Question: Count the number of objects in the diagram.
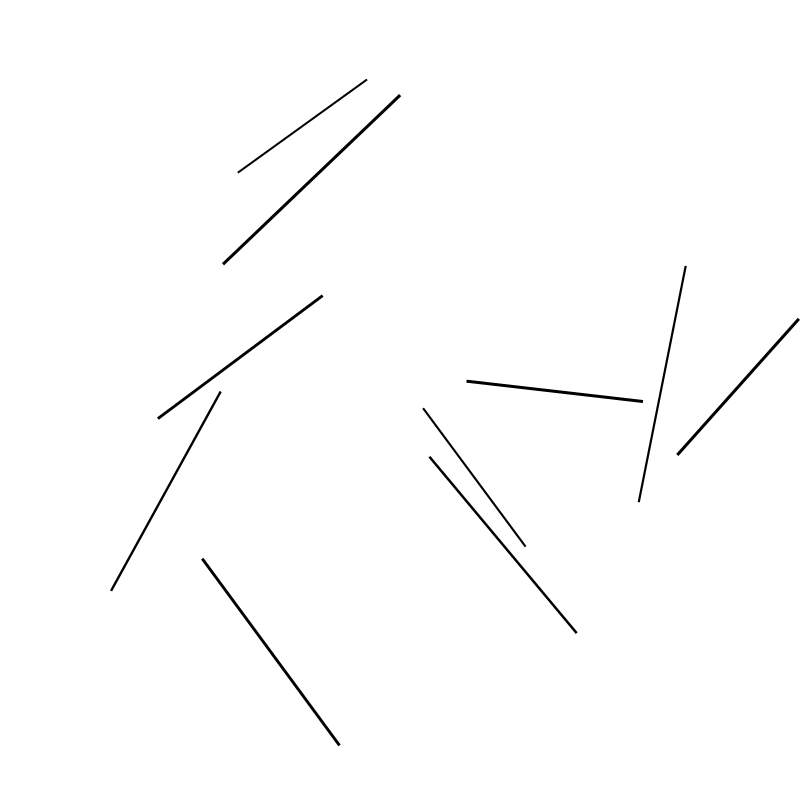
Answer: 10